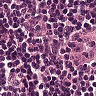
Metastatic tissue present: no